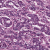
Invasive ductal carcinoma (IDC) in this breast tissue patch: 1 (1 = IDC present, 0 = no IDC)